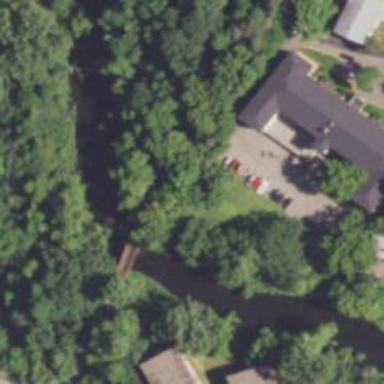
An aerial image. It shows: Cycleway passing over abandoned railway bridge.